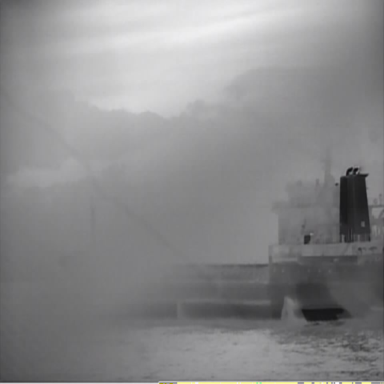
There is a liner in the infrared image.